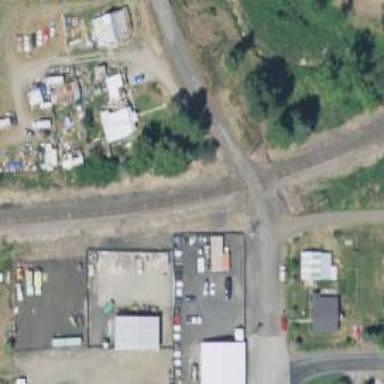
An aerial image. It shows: Level crossing along the railway.